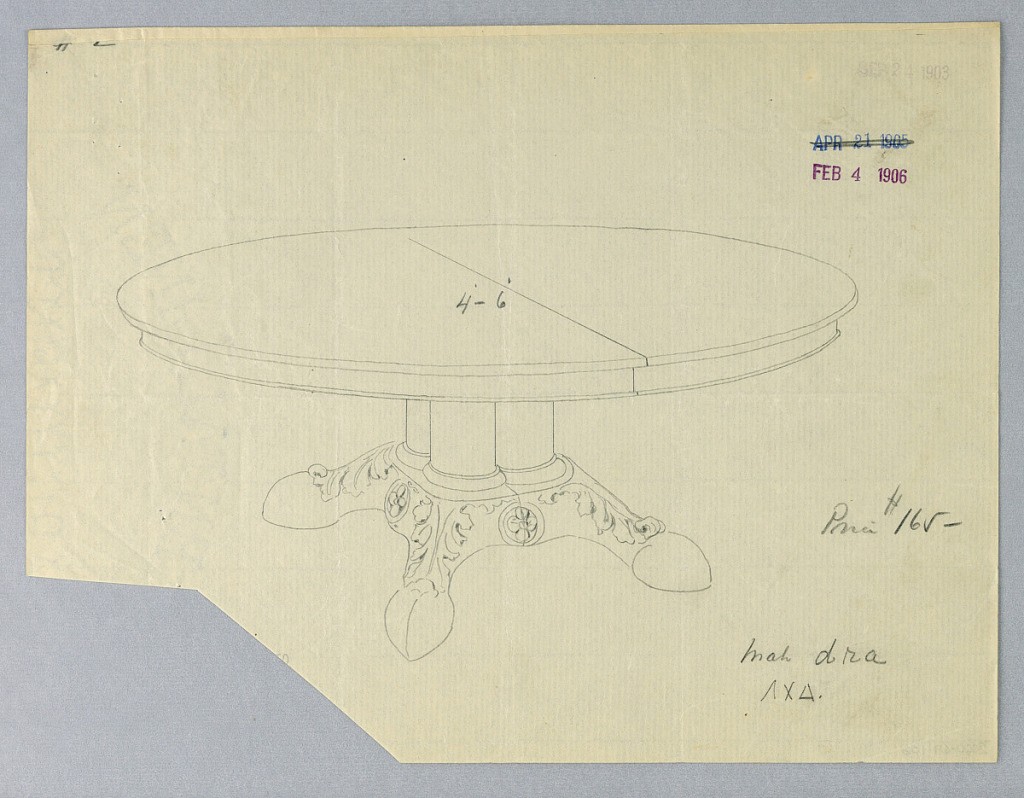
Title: Design for a Round Table on Animal Hoof-Feet
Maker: A.N. Davenport Co.
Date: February 4, 1906
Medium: Graphite on thin, cream paper
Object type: Drawing
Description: Round molded top wlth dividing stretcher running across center raised on 3 clustered columnar support sitting atop molded base with carved rosettes and acanthus leaves terminating in animal hoof feet.